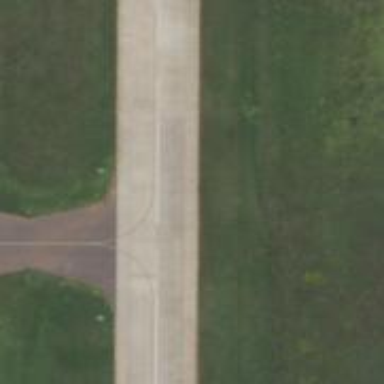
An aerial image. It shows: Image of taxiway at airport.